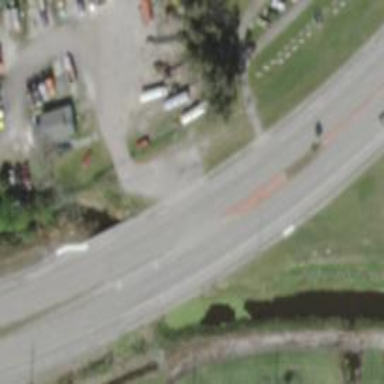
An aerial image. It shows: Trunk link highway.